Interaction volume radius: 5 \u00c5
Interaction volume height: 20 \u00c5
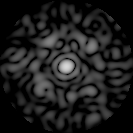
Disorder parameter: 0.7238